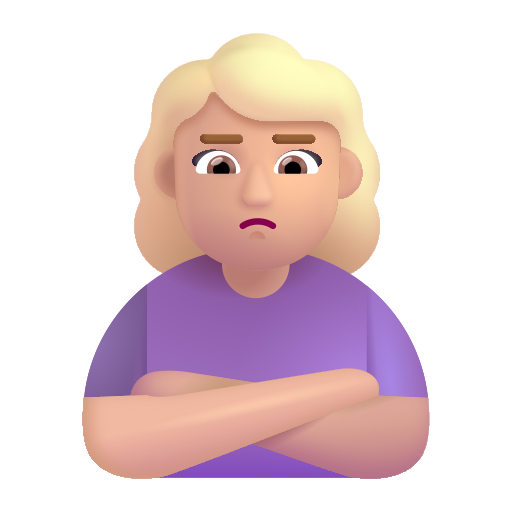
woman pouting color  light